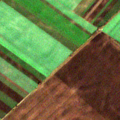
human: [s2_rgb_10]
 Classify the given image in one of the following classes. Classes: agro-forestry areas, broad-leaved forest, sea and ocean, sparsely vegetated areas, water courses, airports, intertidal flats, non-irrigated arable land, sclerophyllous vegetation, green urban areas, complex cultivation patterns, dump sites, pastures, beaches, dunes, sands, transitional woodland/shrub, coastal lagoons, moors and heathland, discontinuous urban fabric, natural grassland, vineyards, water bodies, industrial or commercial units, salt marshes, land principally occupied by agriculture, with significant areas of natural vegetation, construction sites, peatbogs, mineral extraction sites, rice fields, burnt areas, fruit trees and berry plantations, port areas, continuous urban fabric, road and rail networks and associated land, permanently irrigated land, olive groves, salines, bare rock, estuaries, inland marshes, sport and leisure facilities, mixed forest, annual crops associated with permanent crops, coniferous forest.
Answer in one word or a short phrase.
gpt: non-irrigated arable land